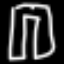
Label: pants